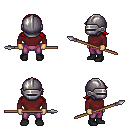
a pixel art fantasy rpg character, male body template, human, tanned skin, maroon long-sleeve shirt, magenta pants, red loose hair, metal helm, black shoes, spear, four views (front, back, left, right), 2x2 character sprite sheet, small pixel art, hard edges, no anti-aliasing